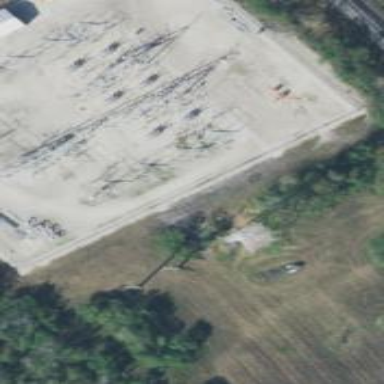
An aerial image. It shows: Switch used for power control.